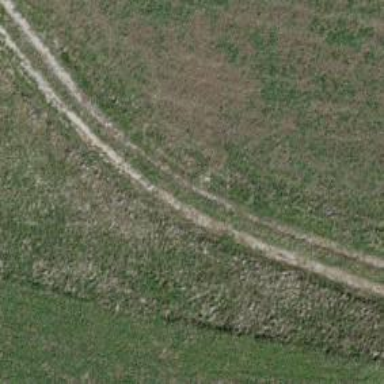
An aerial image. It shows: Track with grade 5 tracktype.